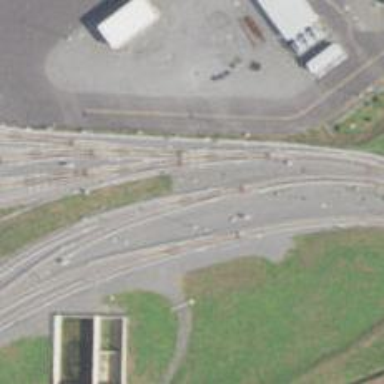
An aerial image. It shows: Electrified rail service yard.